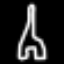
Label: The Eiffel Tower